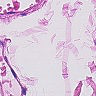
Metastatic tissue present: no